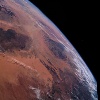
Label: land